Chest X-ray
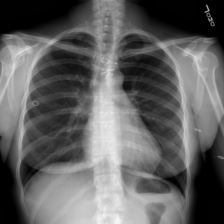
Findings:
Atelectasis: negative
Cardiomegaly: negative
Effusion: negative
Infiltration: negative
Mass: negative
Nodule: negative
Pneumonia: negative
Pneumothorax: negative
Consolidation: negative
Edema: negative
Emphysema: negative
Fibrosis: negative
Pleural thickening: negative
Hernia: negative